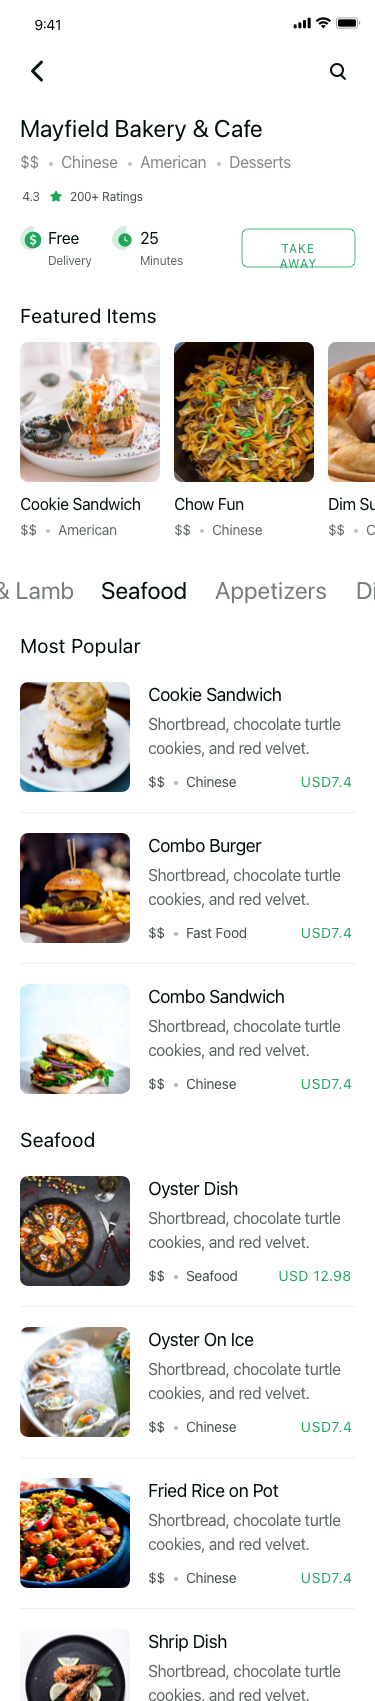
Text in this UI design:
Mayfield Bakery & Cafe
$$
Chinese
American
Desserts
Delivery
Free
Minutes
25
200+ Ratings
4.3
Featured Items
Seafood
Appetizers
Dim Sum
Most Popular
Seafood